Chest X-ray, PA view. Patient: 33 years old, sex F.
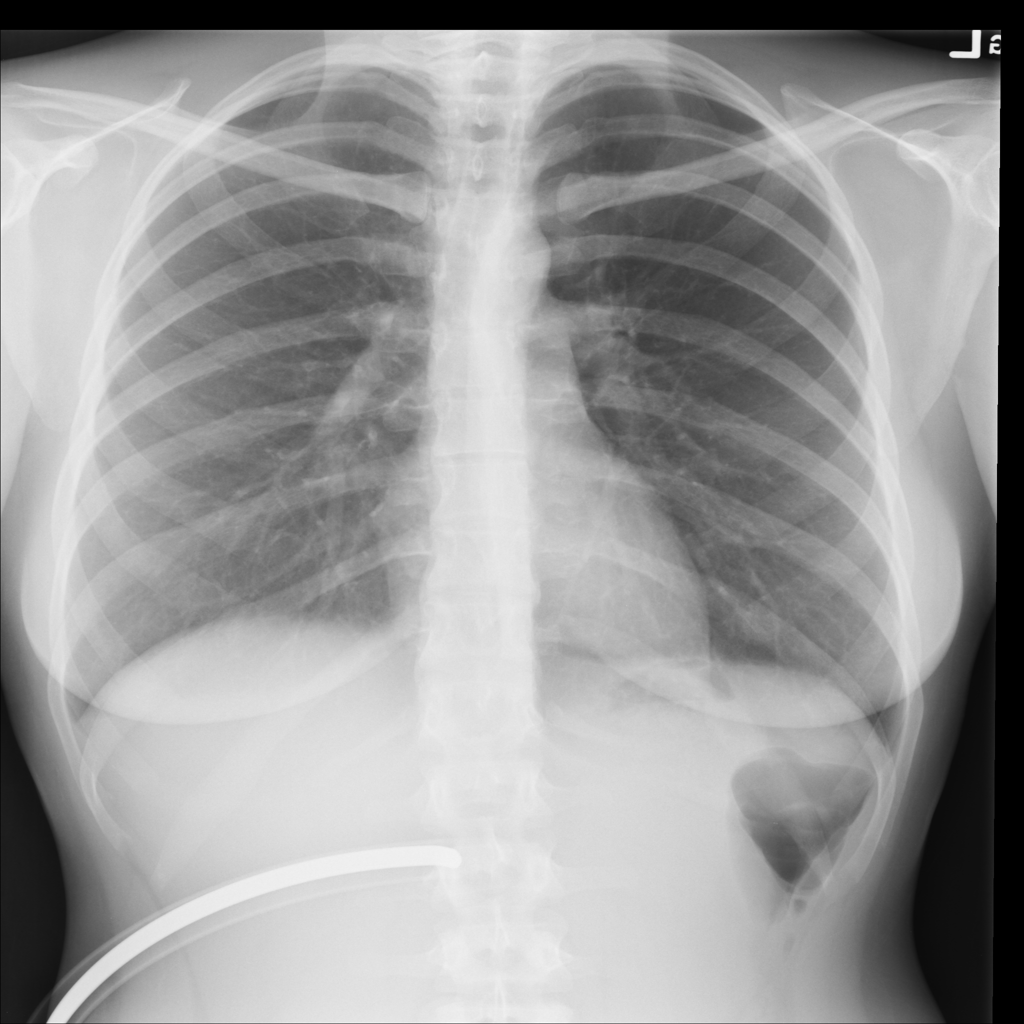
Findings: No Finding